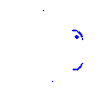
Particle: proton